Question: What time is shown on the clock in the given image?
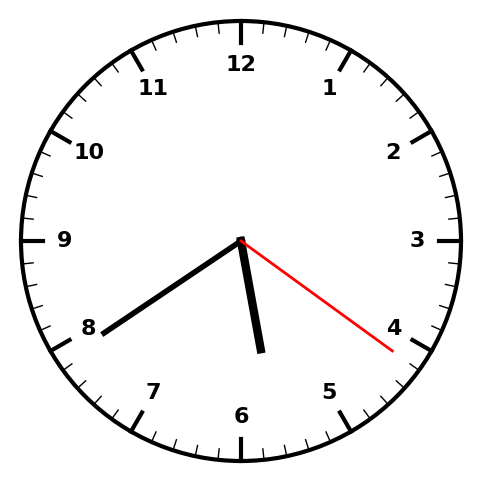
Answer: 05:39:21